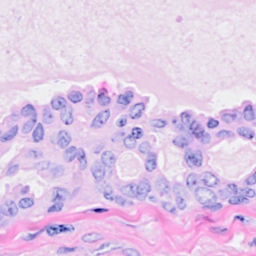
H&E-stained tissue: Breast